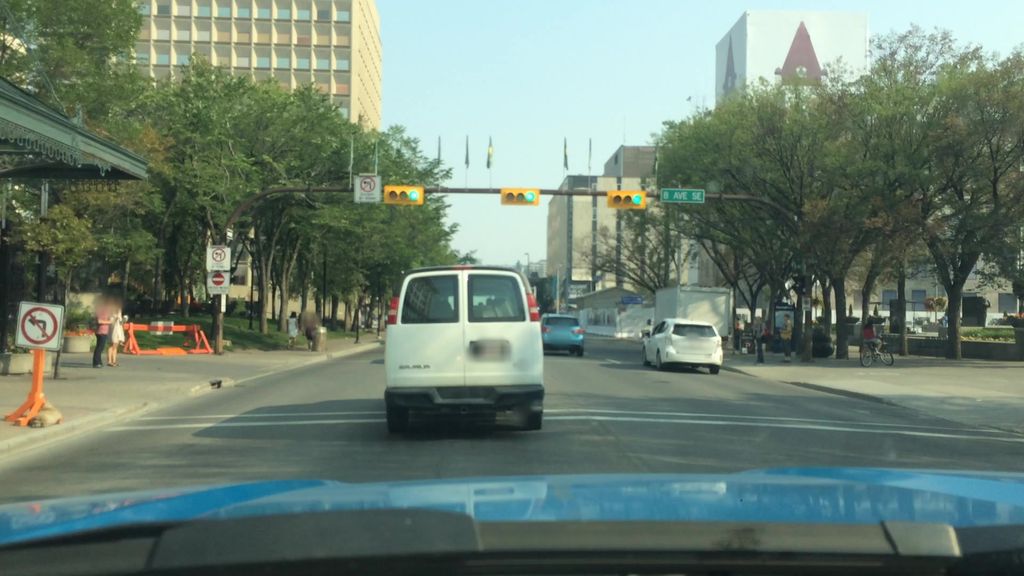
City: calgary